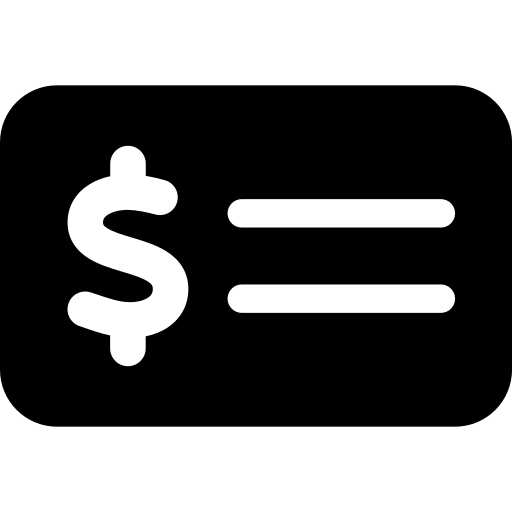
Tags: icon, FontAwesome, fa-icon, solid, money, check, dollar